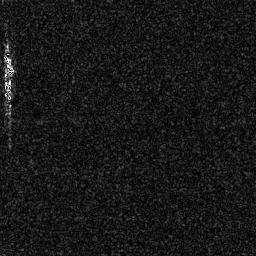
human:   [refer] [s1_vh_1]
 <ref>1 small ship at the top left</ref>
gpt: <box>[[0, 20, 5, 30, 0]]</box>